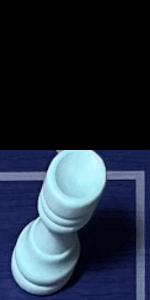
Label: Rook_White